Question: The Apple Watch programming guide points that you can not mix page based views and hierarchical structure, but I am not sure if my navigation scheme would fall in this mixing.
The structure I am trying to accomplish is an initial page based navigation. Then, once you tap a page, you navigate into another sub page based navigation.
The structure is shown here:

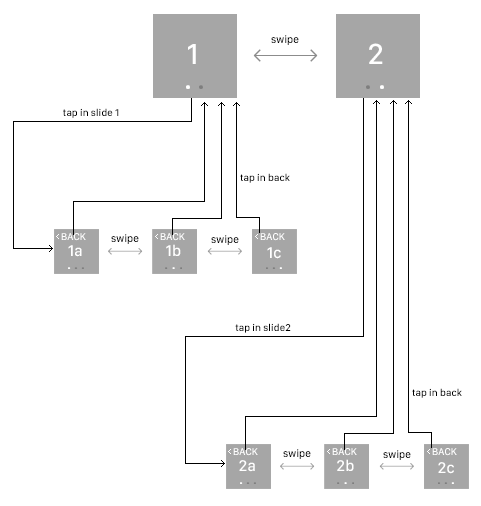
Answer: You are correct that you're not allowed to mix page-based and hierarchical view structures in WatchKit, you present the second style modally.
So, in your case, you'd want to use a modal segue or call 'presentControllerWithNames:contexts:' on 'WKInterfaceController' from '1' to present '1a', '1b', and '1c'. You'd do the same thing from '2' to '2a', '2b', and '2c'.
The reason you can't use a push (hierarchical) segue from '1' to '1a' is because the page-based transition from '1' to '1a' moves from left-to-right on the screen, and so would a push segue from '1' to '2', breaking the user's mental model about where those pages are located.